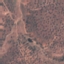
Land use / land cover class: PermanentCrop